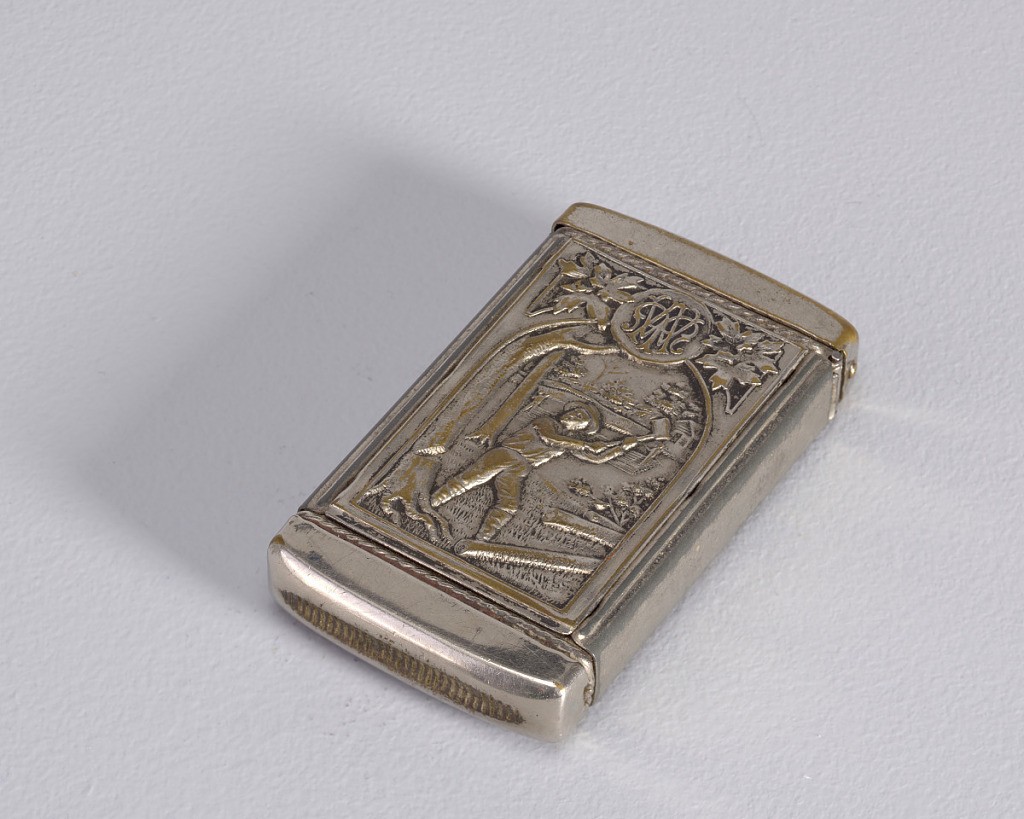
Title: "Modern Woodmen of America"
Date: patented 1904
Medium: Plated brass
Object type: Matchsafe
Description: Rectangular, curved top and bottom, featuring raised decoration, inscribed in circular reserve "Modern Woodmen of America", the center of which displays a shield with a crossed malet and hatchet and monogram "MWA", over circular reserve inscribed "Pur Autre Vie", beneath features an assortment of objects including a scale, urn, and medallion inscribed "Brazen Coin", some foliage motifs interspersed throughout; reverse features male with hatchet raised, chopping a tree trunk, background of trees, cabin, and 2 men on wooden river raft. Lid hinged on side. Striker on bottom.